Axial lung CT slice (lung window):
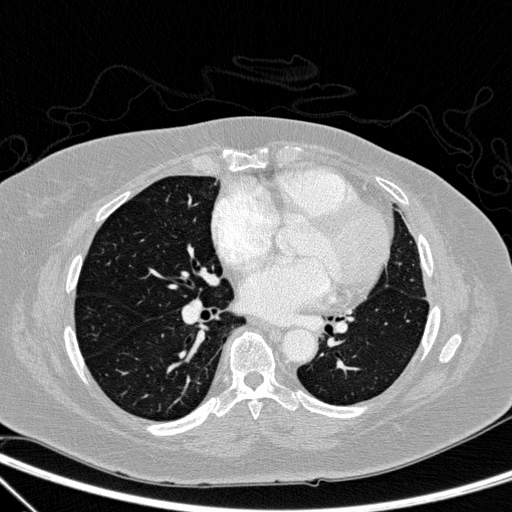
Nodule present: no